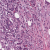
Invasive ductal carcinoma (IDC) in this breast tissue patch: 1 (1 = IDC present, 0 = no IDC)